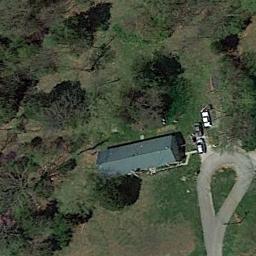
Label: residential